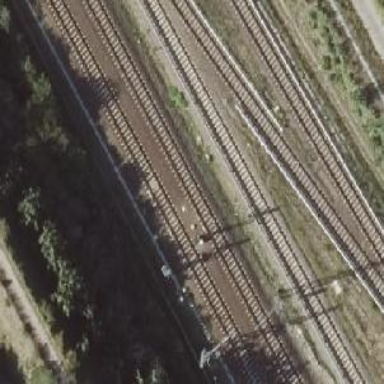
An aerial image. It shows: Railway signal.